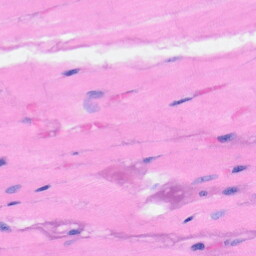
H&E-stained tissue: Heart